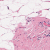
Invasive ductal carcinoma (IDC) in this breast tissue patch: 0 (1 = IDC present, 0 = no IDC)